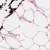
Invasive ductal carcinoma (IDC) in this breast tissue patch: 0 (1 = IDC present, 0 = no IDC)